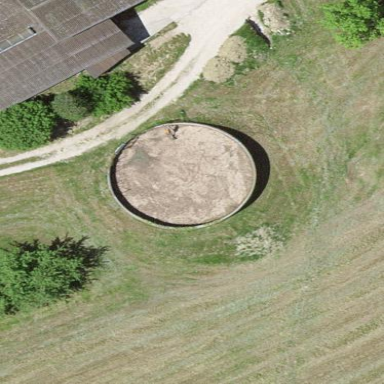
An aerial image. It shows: Slurry tank building.